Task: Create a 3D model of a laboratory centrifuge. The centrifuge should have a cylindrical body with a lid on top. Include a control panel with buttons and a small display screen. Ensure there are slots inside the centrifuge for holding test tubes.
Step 123:
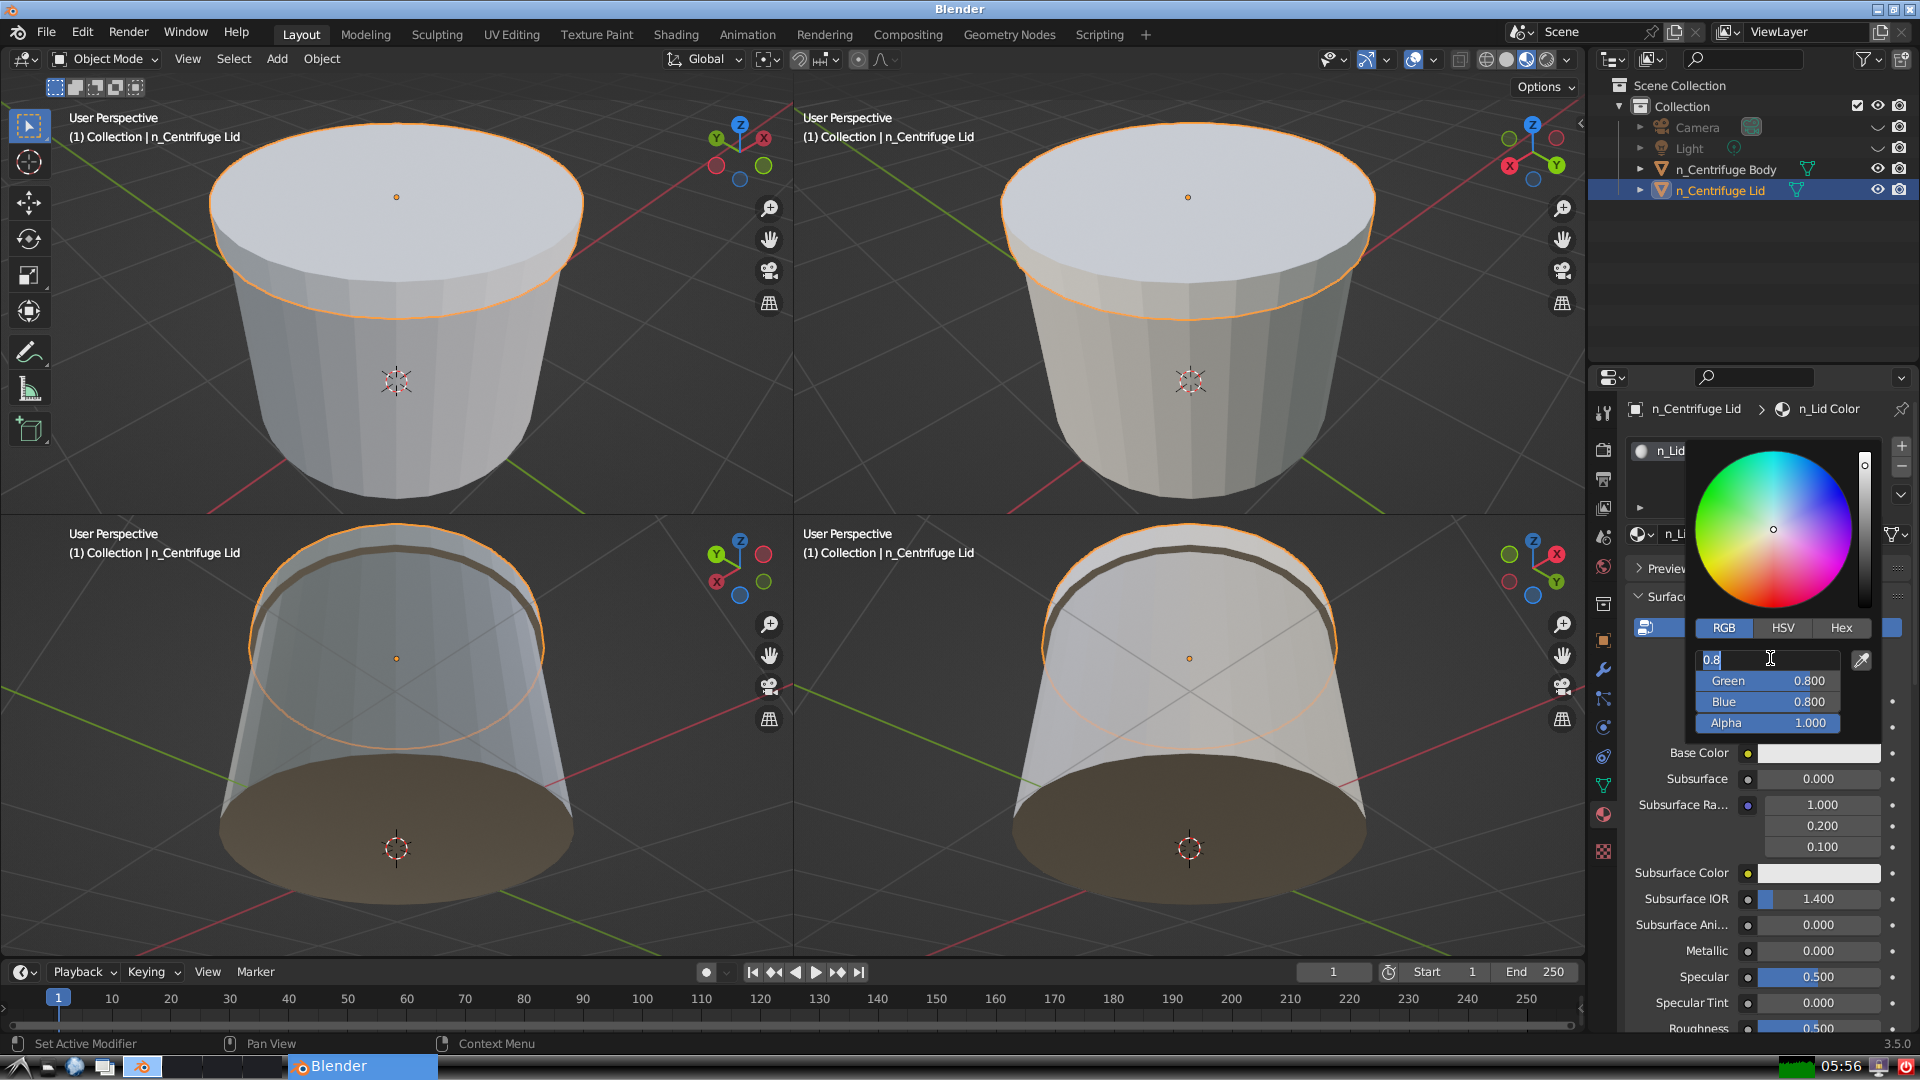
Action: input_text: 0.7